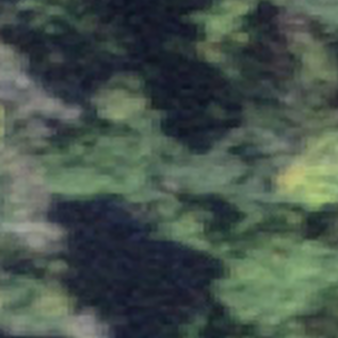
Label: other